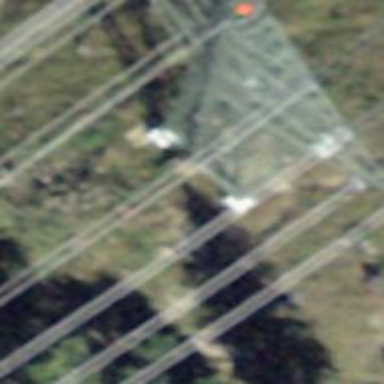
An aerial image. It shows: Lattice structure tower used for power transmission.